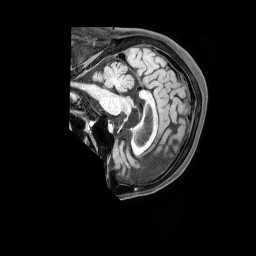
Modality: T1w
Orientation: sagittal
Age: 73
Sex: male
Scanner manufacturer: philips
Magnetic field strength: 1.5 T
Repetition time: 0.6 s
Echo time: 0.02898 s